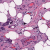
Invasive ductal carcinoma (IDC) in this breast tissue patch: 1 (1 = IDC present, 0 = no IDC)